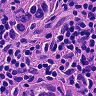
Metastatic tissue present: yes